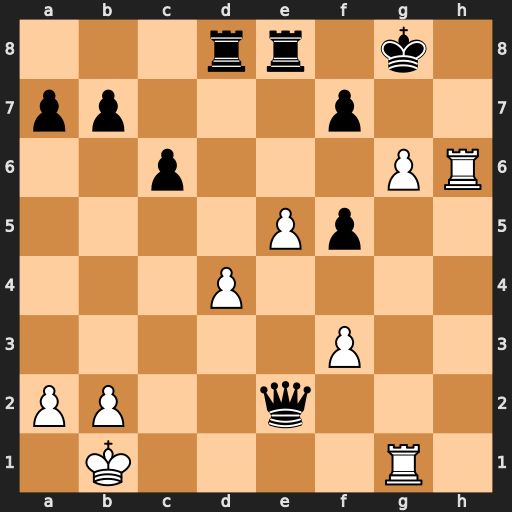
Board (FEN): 3rr1k1/pp3p2/2p3PR/4Pp2/3P4/5P2/PP2q3/1K4R1
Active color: w
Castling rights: -
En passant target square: -
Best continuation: gxf7+ Kf8 Rh7 Qd3+ Ka1